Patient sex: F
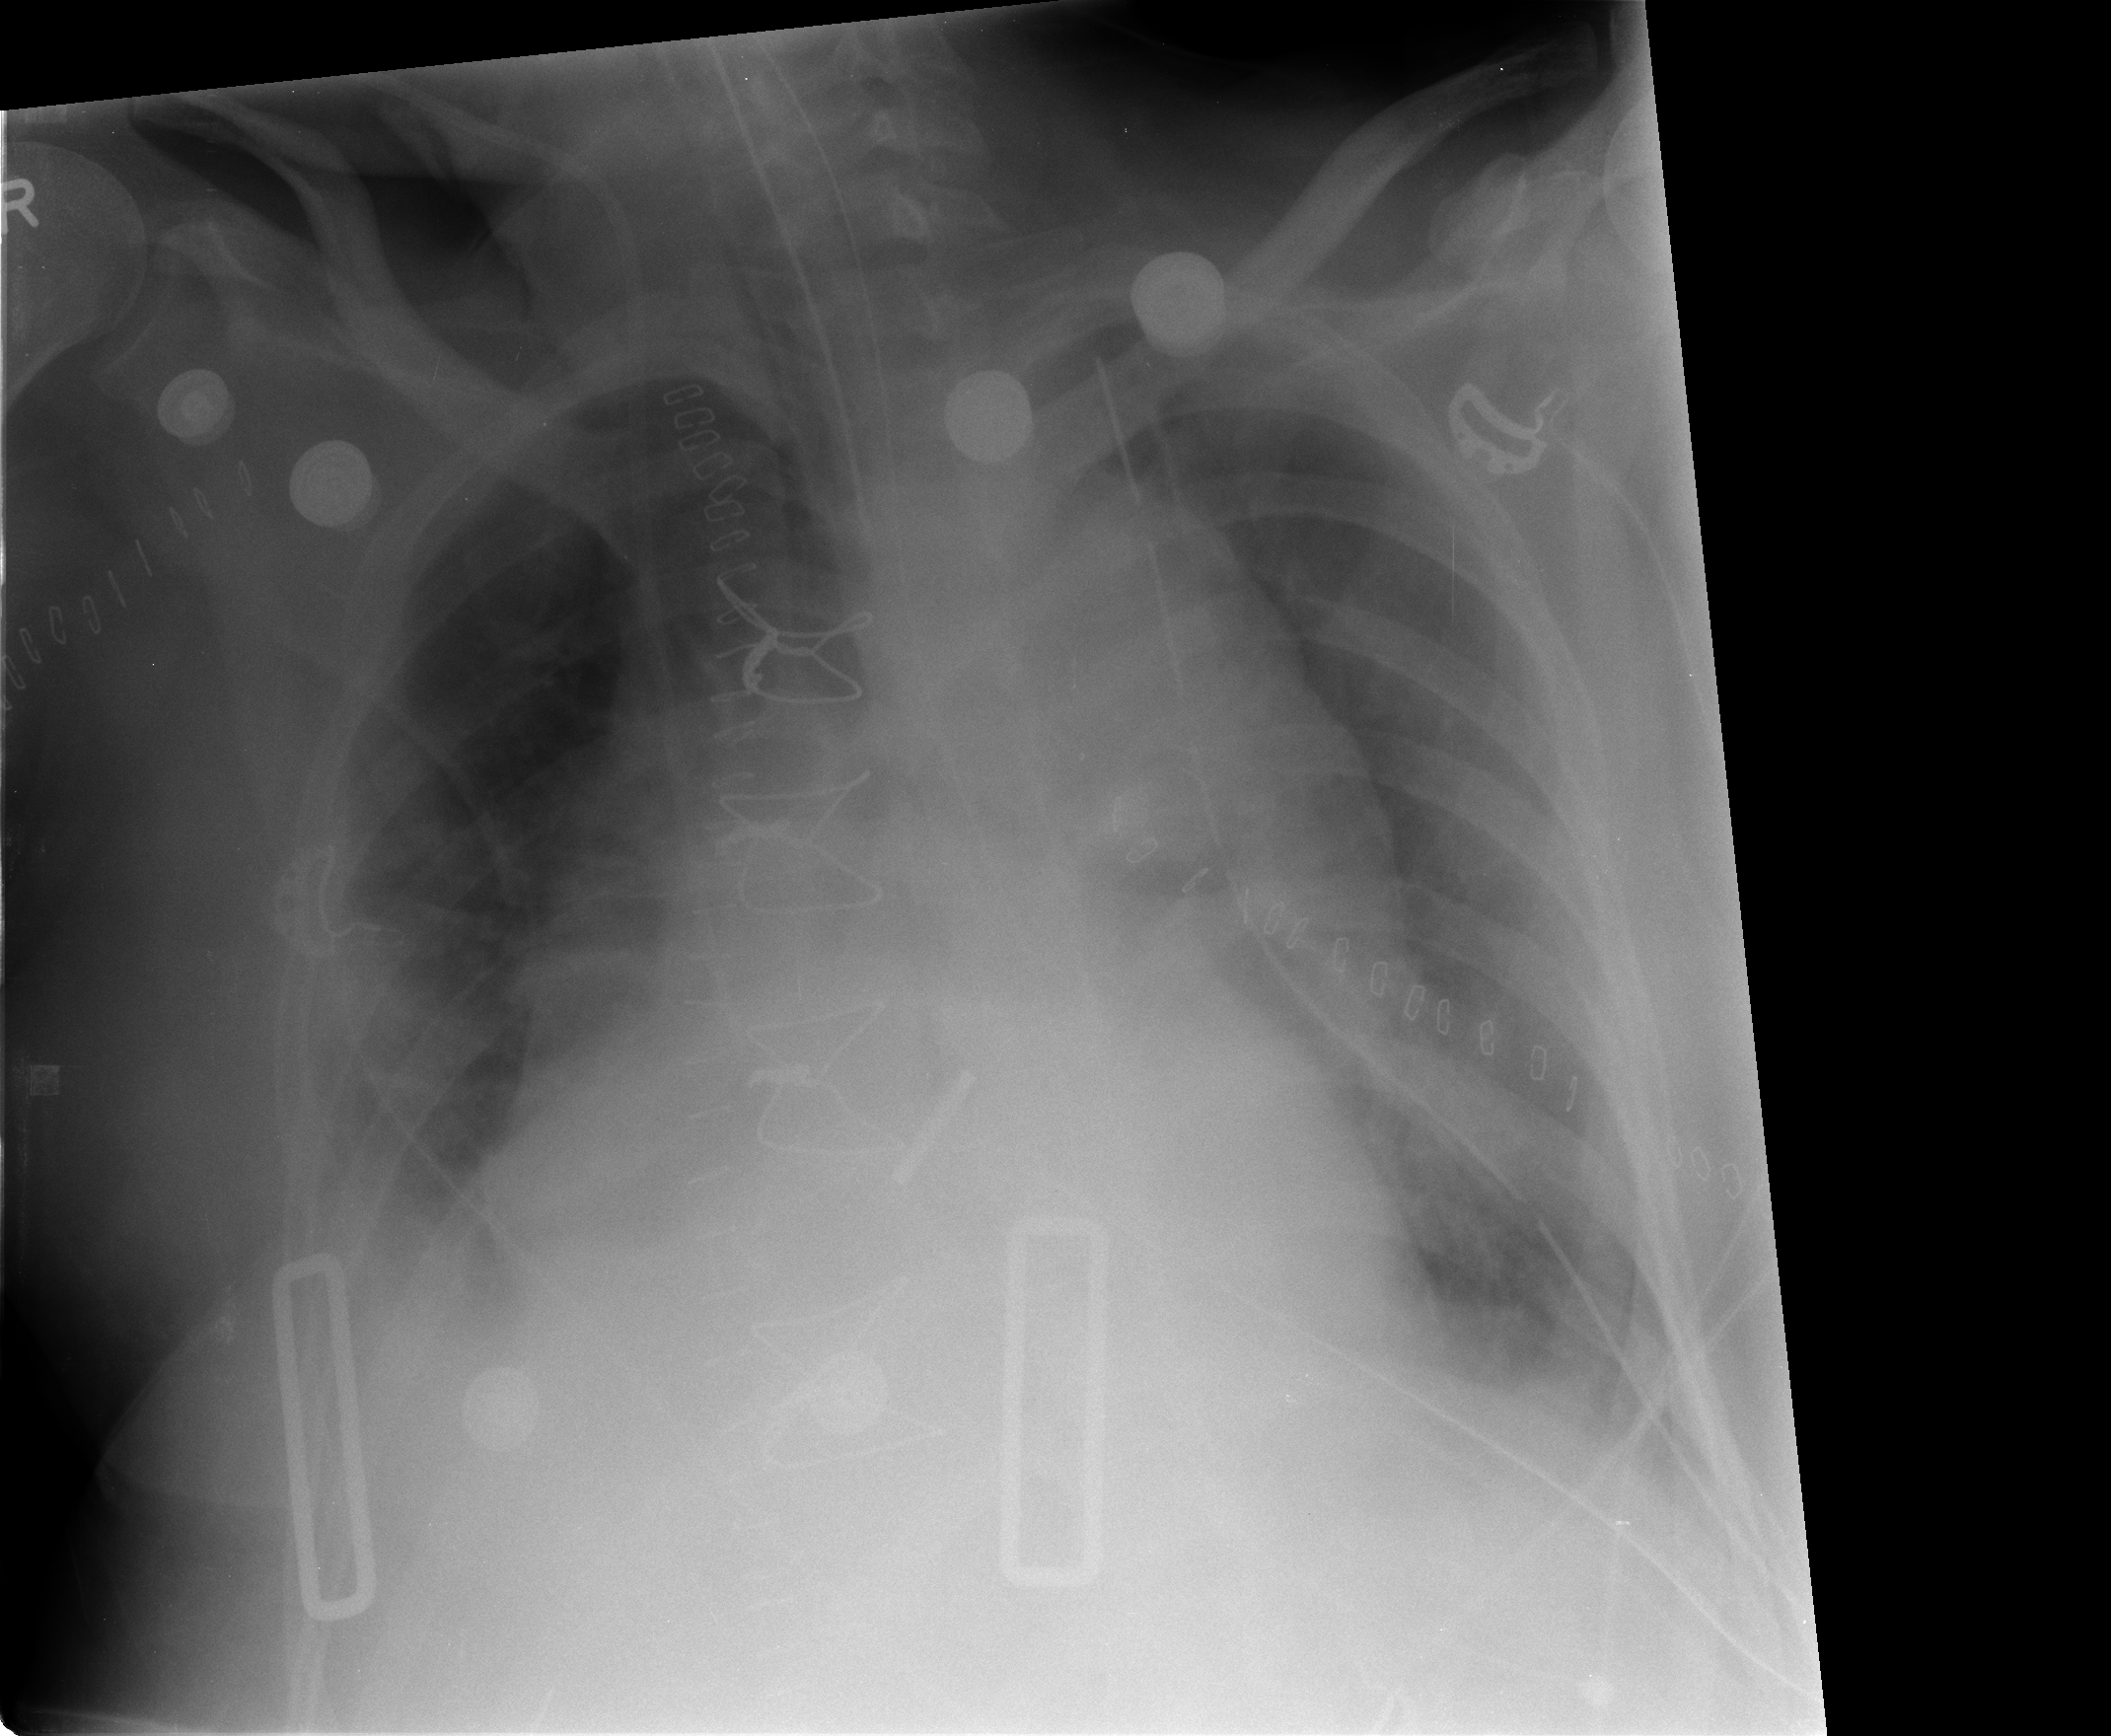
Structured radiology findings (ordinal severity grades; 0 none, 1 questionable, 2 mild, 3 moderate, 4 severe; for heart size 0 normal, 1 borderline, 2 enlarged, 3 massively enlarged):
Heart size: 2
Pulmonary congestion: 2
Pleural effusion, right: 2
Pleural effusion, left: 2
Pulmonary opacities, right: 0
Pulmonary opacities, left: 2
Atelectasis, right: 2
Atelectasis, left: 2